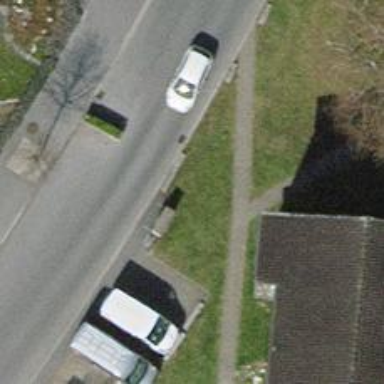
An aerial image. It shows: Street cabinet meant for power infrastructure.